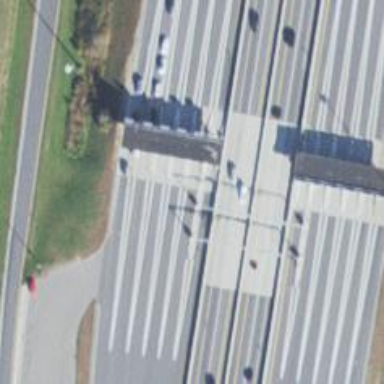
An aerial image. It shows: Toll gantry on the road.